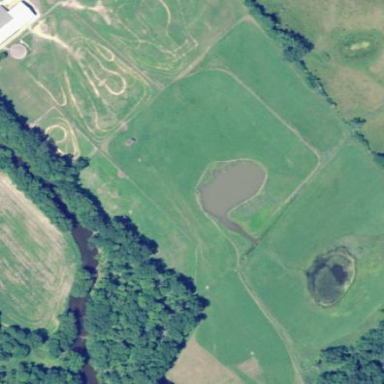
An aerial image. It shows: Meadow used for horse riding leisure activities.